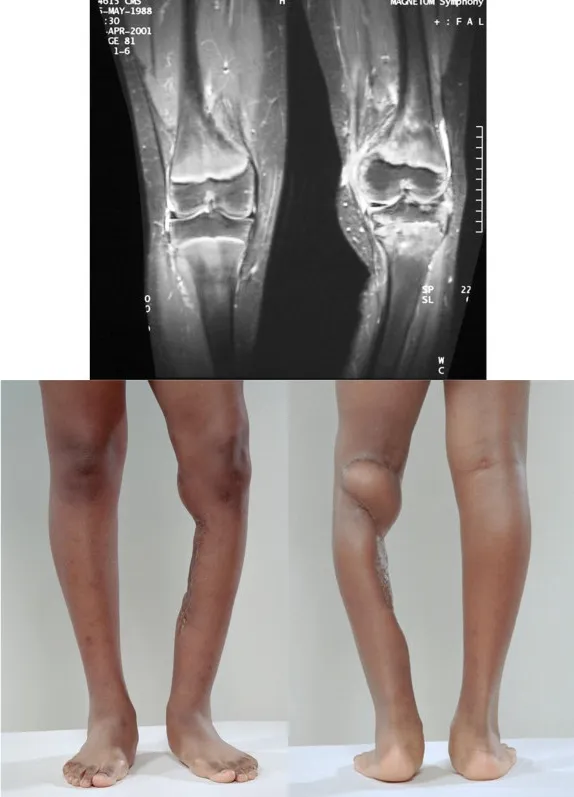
Pre-Op MR and photograph (case one).
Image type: medical_photograph (skin_photograph)